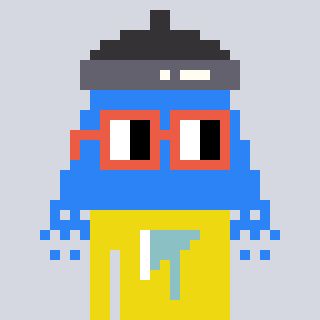
a pixel art character with square orange glasses, a shower-shaped head and a yellow-colored body on a cool background